Field crop: maize
Growth stage: 2
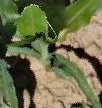
Species: maize